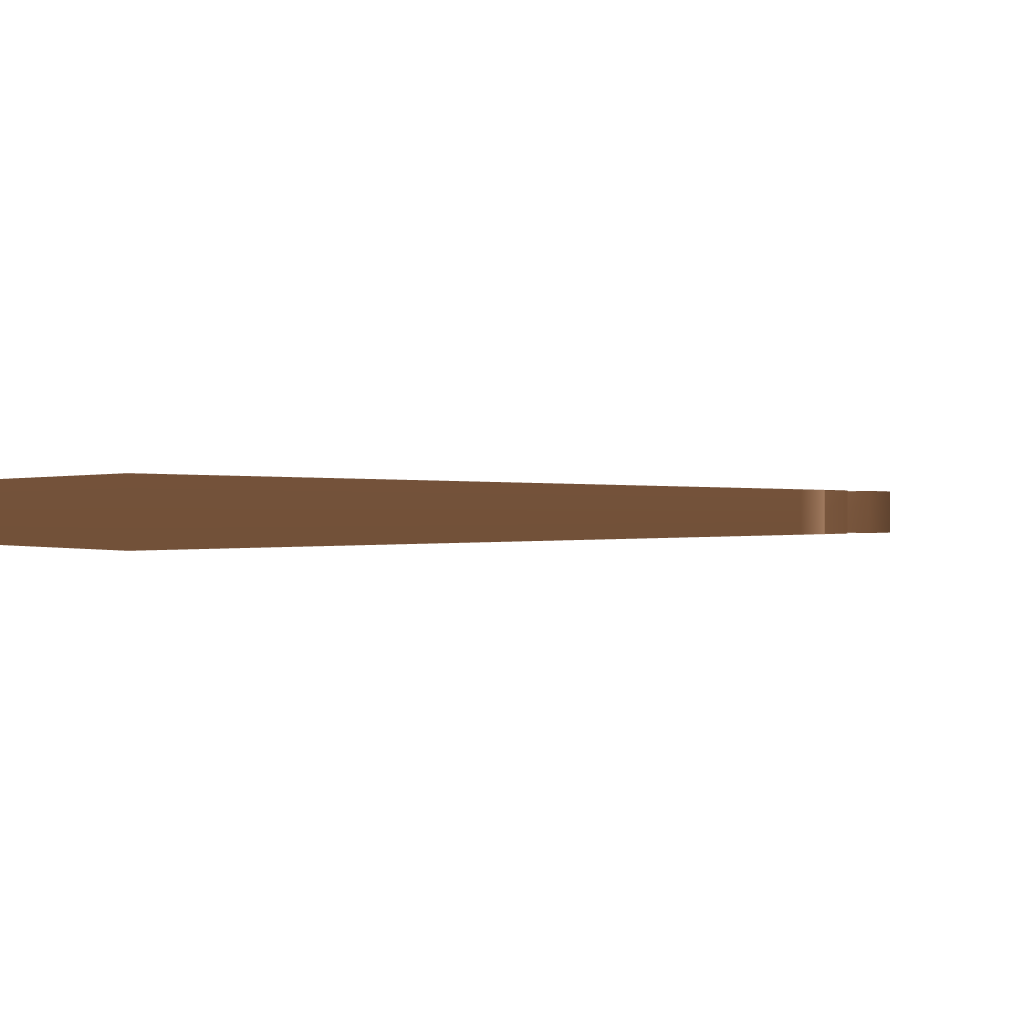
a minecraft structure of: Race34